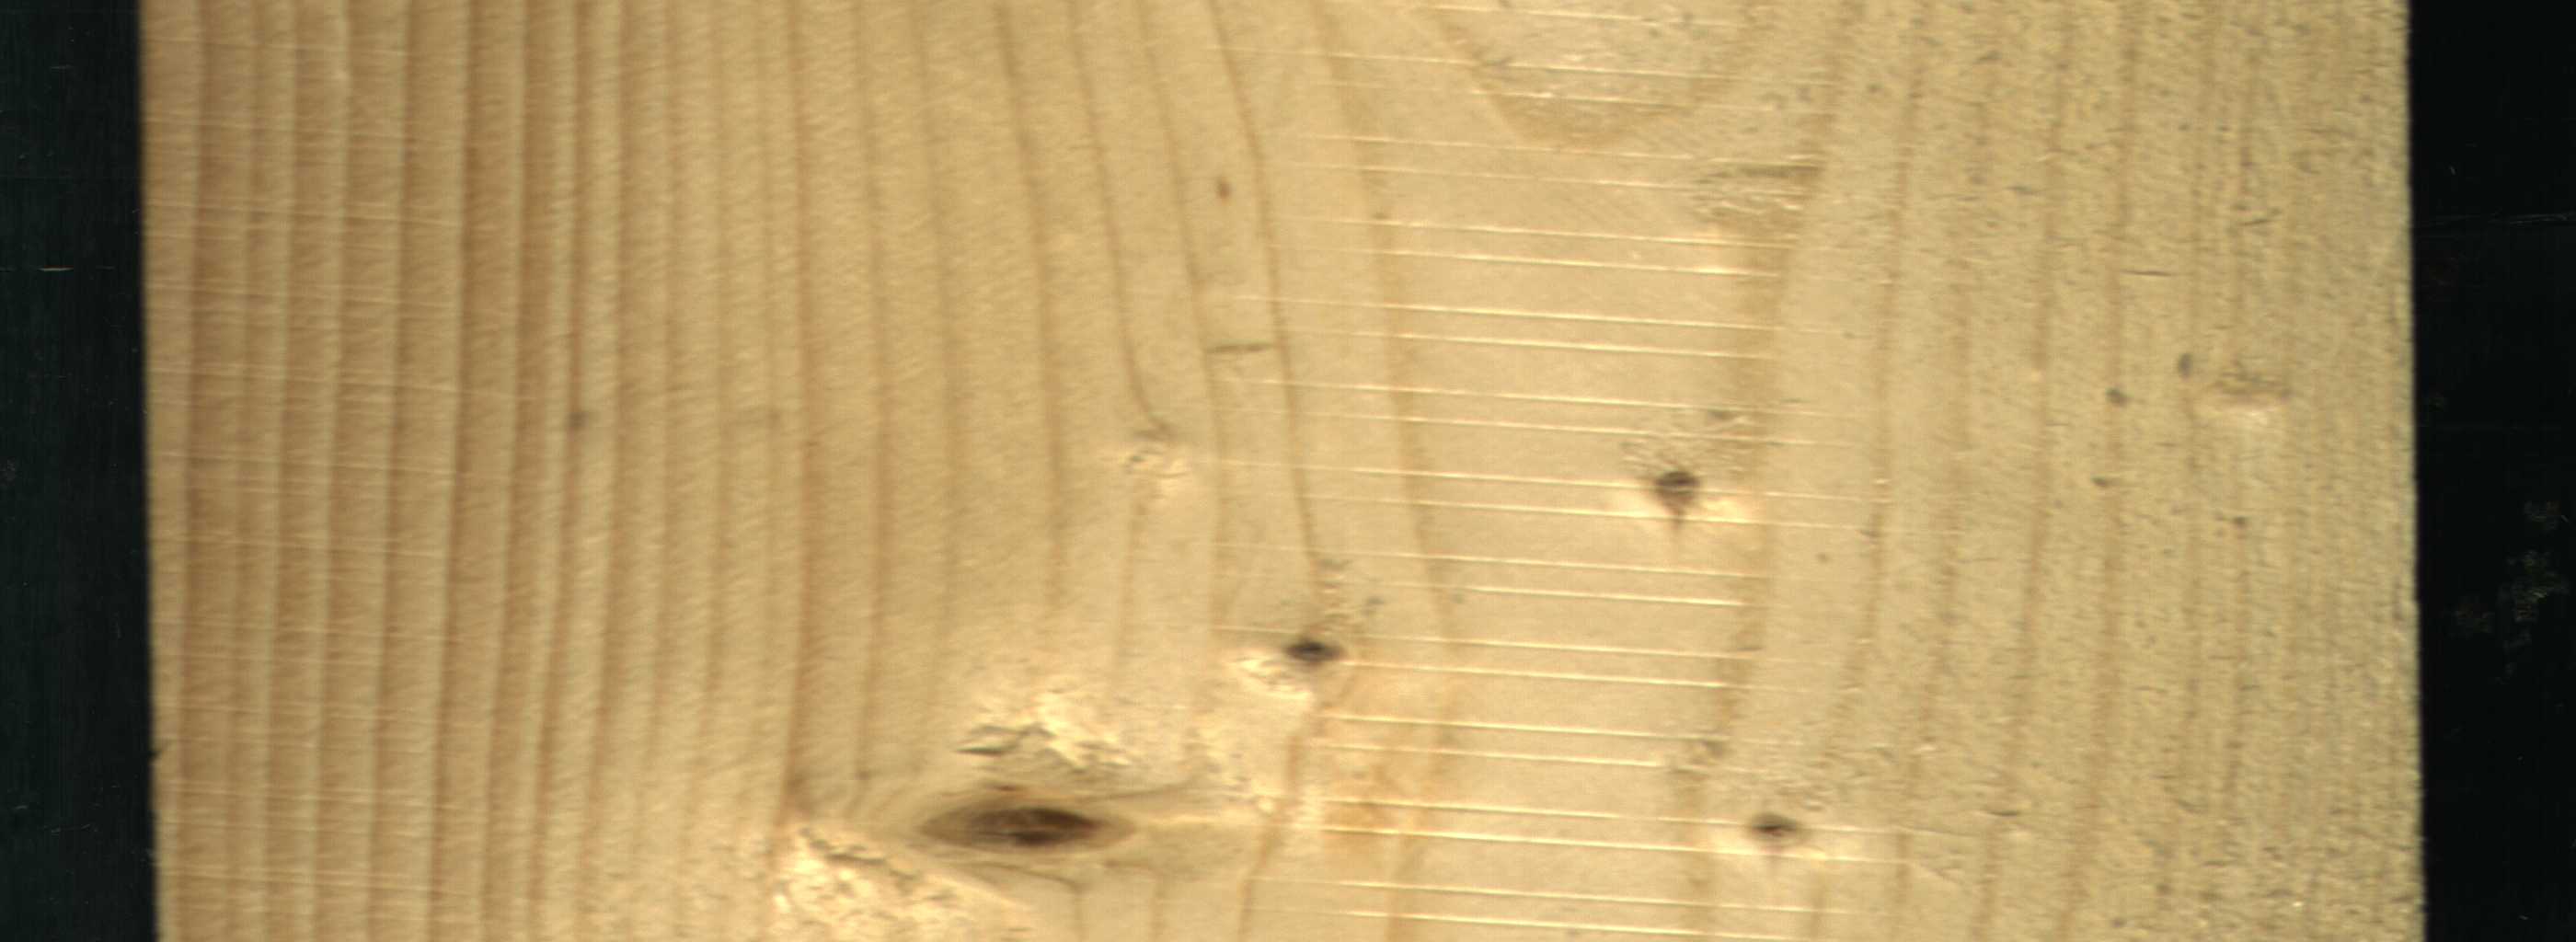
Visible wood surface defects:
Live_Knot
Live_Knot
Live_Knot
Live_Knot